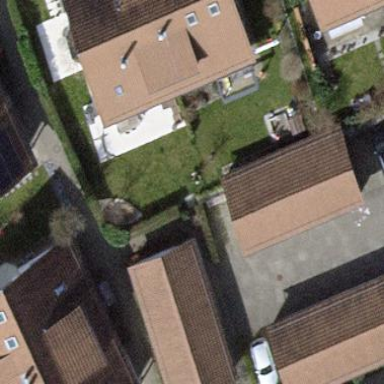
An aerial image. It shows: Group of garages.